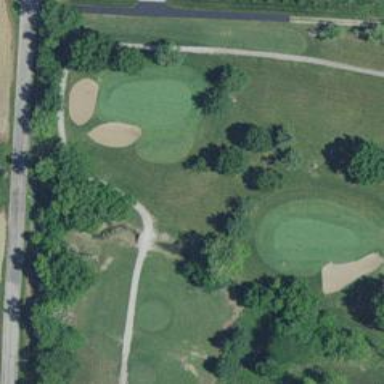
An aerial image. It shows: View of golf hole.